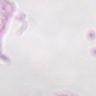
Metastatic tissue present: no